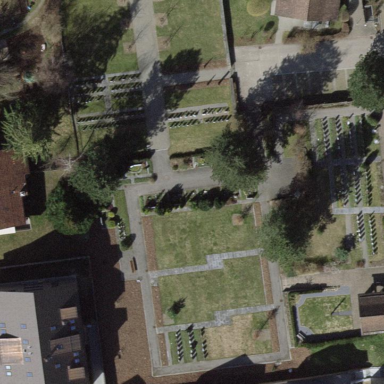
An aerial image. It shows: Cemetery.